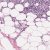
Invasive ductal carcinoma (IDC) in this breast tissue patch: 1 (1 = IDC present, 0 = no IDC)